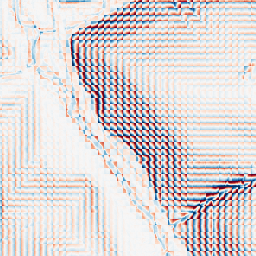
Category: wavelet
Decomposition family: wavelet_biorthogonal
Decomposition parameters: wavelet: bior1.3
level: 3
Upsampling method: area
Upsampling parameters: scale: 8
Upsampling scale: 8